Question: is it possible to hide status bar:

And show action bar without it?
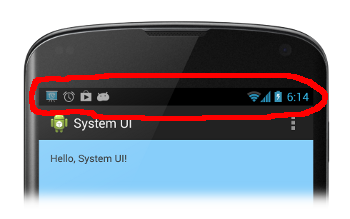
Answer: try this..
'''
requestWindowFeature(Window.FEATURE_NO_TITLE);
getWindow().setFlags(WindowManager.LayoutParams.FLAG_FULLSCREEN,
WindowManager.LayoutParams.FLAG_FULLSCREEN);
'''